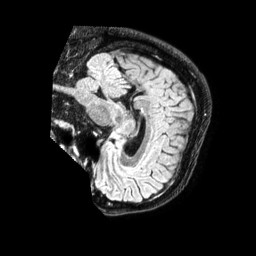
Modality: FLAIR
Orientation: sagittal
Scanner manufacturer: philips
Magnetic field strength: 1.5 T
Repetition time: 4.8 s
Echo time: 0.3364 s